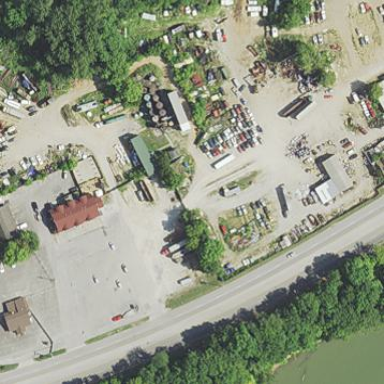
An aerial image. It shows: Scrap yard situated in industrial area.